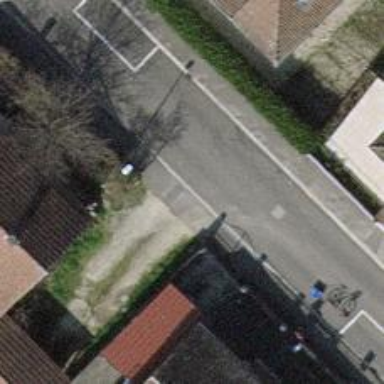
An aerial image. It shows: Asphalt sidewalk along the footway.